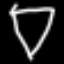
Label: diamond